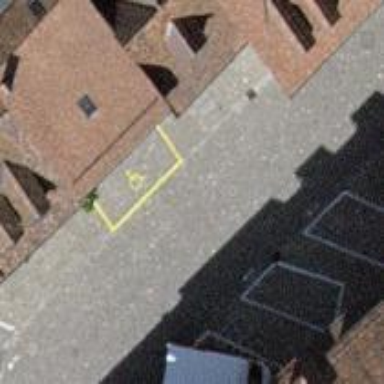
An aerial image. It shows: Disabled parking space.